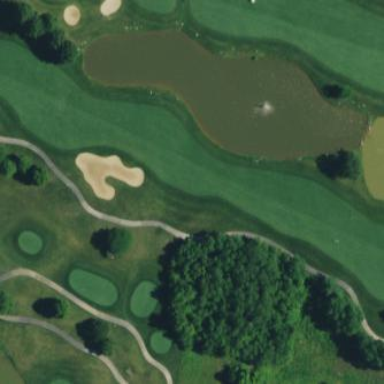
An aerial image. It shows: Grassy area designated as golf fairway.